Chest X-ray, PA view. Patient: 76 years old, sex M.
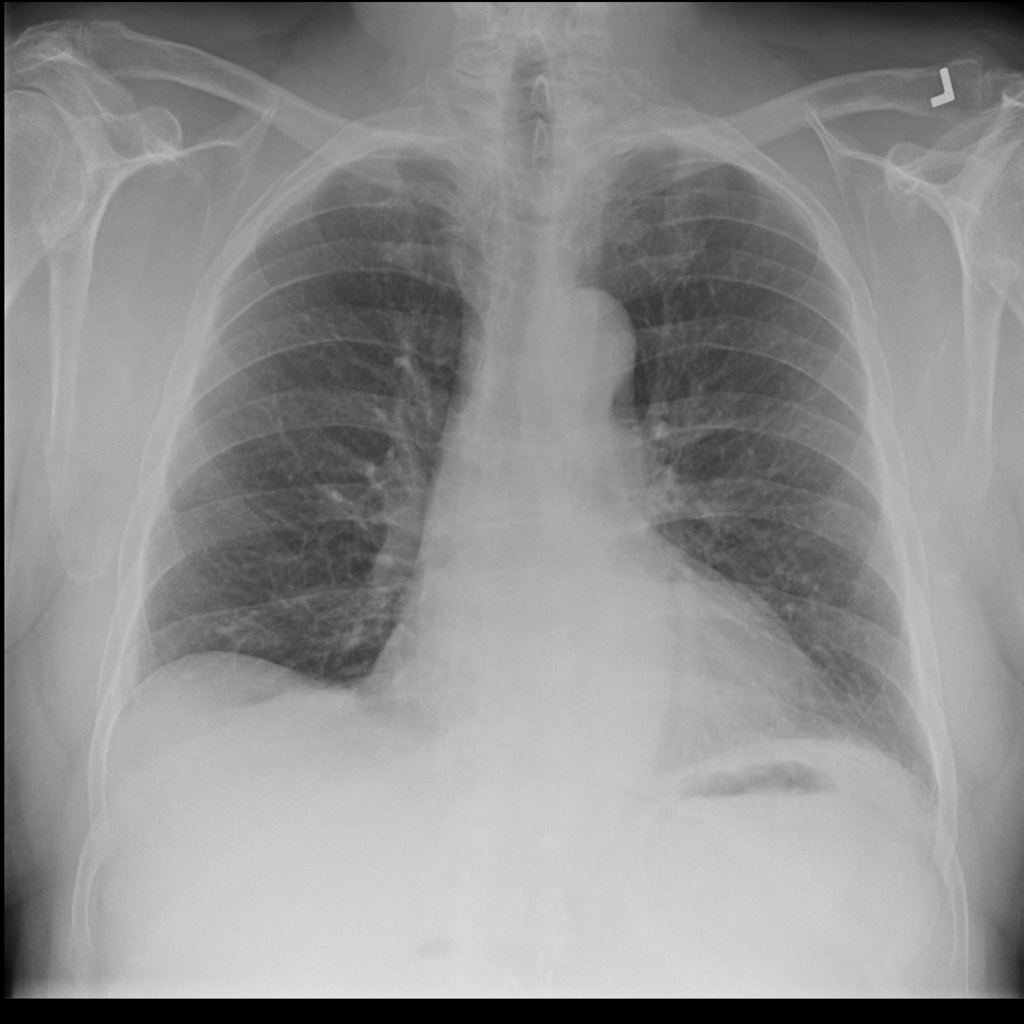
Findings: No Finding